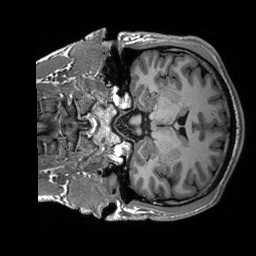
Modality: T1w
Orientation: coronal
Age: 23
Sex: female
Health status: healthy
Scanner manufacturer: siemens
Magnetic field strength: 3 T
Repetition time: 2.53 s
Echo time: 0.00227 s